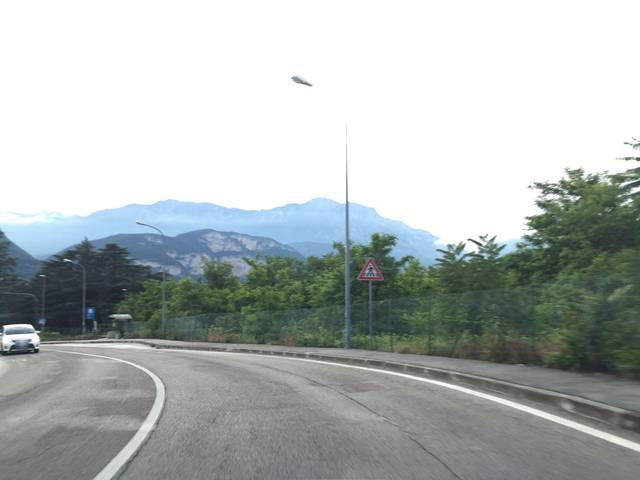
Region: Italy
Coordinates: 46.067, 11.14